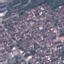
Land use / land cover: Residential